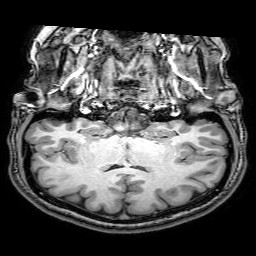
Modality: T1w
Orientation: sagittal
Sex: female
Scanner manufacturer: philips
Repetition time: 0.008288 s
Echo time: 0.00381 s